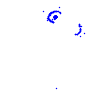
Particle: proton